Interaction volume radius: 10 \u00c5
Interaction volume height: 20 \u00c5
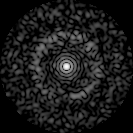
Disorder parameter: 0.8442